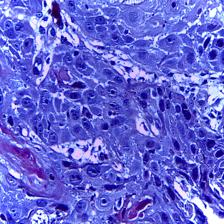
Diagnosis: OSCC